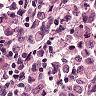
Metastatic tissue present: yes